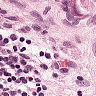
Metastatic tissue present: yes